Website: apple
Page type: address-validator
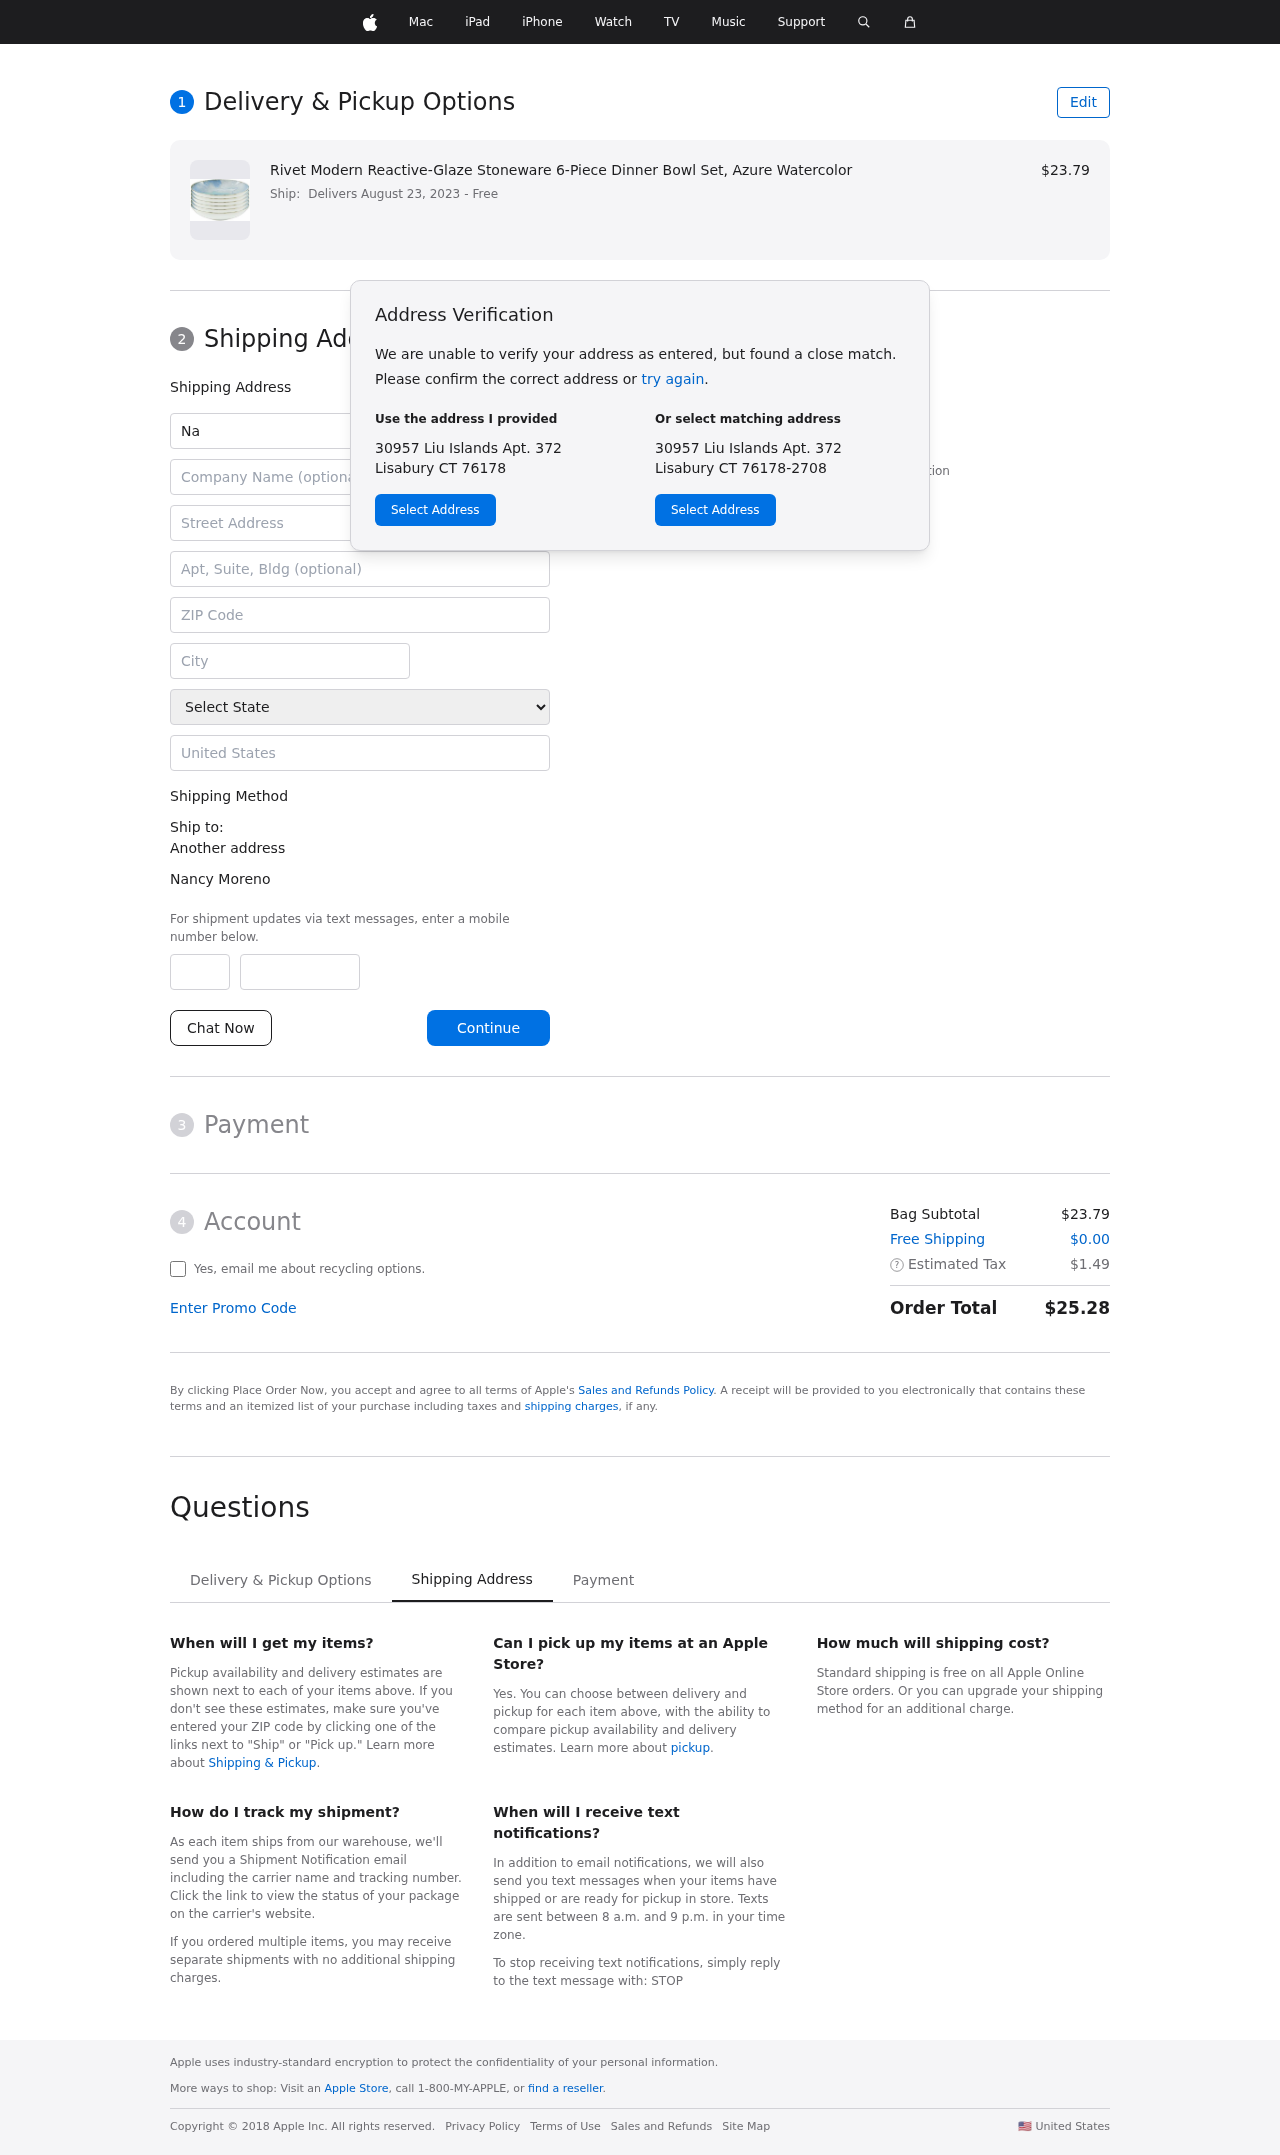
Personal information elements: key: PII_CITY
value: Lisabury
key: PII_COUNTRY
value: United States
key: PII_FIRSTNAME
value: Nancy
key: PII_FULLNAME
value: Nancy Moreno
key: PII_LASTNAME
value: Moreno
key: PII_PHONE_AREA
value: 309
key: PII_PHONE_SUFFIX
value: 8331
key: PII_POSTCODE
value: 76178
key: PII_STATE
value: Connecticut
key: PII_STREET
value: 30957 Liu Islands Apt. 372
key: PII_STREET2
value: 47576 Park Plain
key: PII_CITY_STATE_ZIP
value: Lisabury CT 76178
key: PII_STATE_ABBR
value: CT
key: PII_POSTCODE_FULL
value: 76178
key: PII_POSTCODE_NUMERIC
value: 76178
Product elements: key: PRODUCT1_NAME
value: Rivet Modern Reactive-Glaze Stoneware 6-Piece Dinner Bowl Set, Azure Watercolor
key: PRODUCT1_PRICE
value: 23.79
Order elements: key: ORDER_DELIVERY_DATE
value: Delivers August 23, 2023
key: ORDER_SUBTOTAL
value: $23.79
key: ORDER_SHIPPING_COST
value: $0.00
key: ORDER_TAX
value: $1.49
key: ORDER_TOTAL
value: $25.28